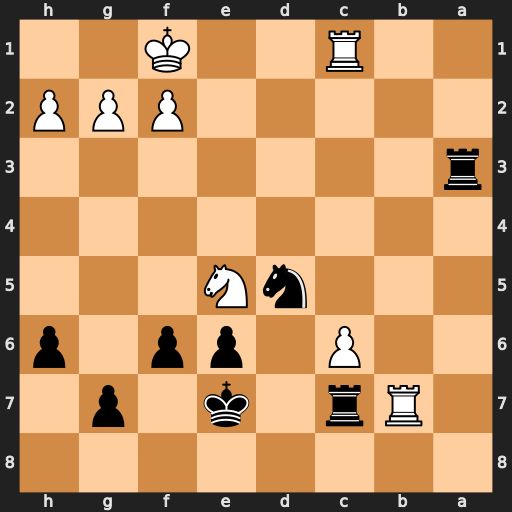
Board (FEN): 8/1Rr1k1p1/2P1pp1p/3nN3/8/r7/5PPP/2R2K2
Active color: b
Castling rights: -
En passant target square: -
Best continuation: fxe5 Rxc7+ Nxc7